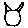
Label: cat